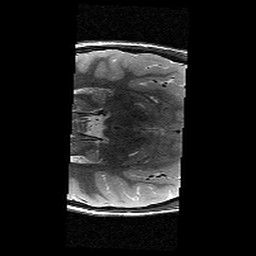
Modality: T2w
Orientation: axial
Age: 11
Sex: female
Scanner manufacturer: siemens
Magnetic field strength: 3 T
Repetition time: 9.23 s
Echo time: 0.067 s